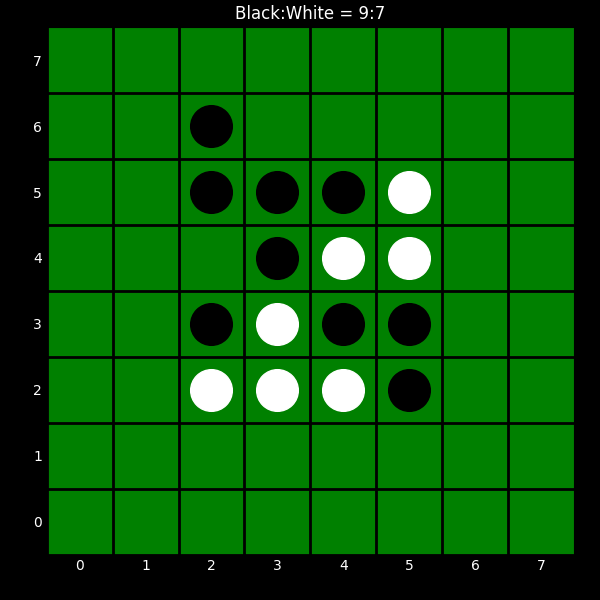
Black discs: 9
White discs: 7